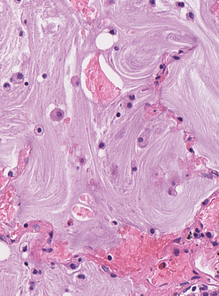
Tumor epithelial tissue: no
Tumor-associated stroma tissue: no
Normal tissue: yes